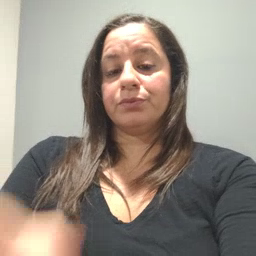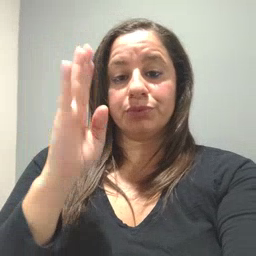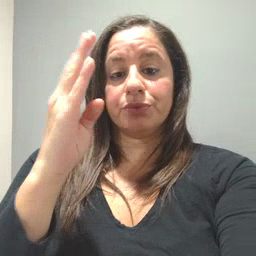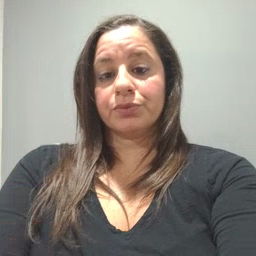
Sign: blue